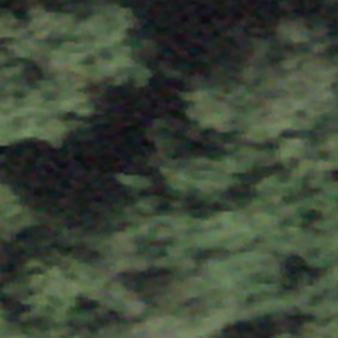
Label: other